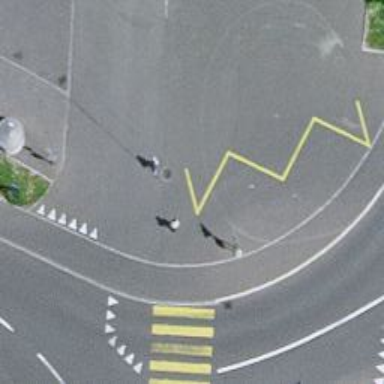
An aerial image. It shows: Bus stop with platform for public transport.